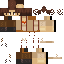
A male human skin with medium skin, wearing brown long hair dressed in a blue hoodie and black pants, featuring a closed mouth.